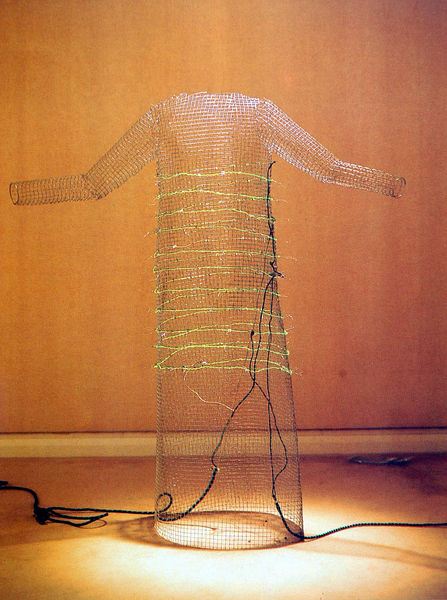
Titel: I Want You to Feel the Way I Do (Kleid)
Künstler: Jana Sterbak
Standort: Ottawa
Institution: National Gallery of Canada
Schlagwörter: kleid, licht, lichter, anzug, ärmel, gitter, figur, skulptur, modern, plastik, kabel, torso, kreise, stahl, draht, installation, kettenhemd, elektro, elektronik, lichterkette